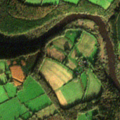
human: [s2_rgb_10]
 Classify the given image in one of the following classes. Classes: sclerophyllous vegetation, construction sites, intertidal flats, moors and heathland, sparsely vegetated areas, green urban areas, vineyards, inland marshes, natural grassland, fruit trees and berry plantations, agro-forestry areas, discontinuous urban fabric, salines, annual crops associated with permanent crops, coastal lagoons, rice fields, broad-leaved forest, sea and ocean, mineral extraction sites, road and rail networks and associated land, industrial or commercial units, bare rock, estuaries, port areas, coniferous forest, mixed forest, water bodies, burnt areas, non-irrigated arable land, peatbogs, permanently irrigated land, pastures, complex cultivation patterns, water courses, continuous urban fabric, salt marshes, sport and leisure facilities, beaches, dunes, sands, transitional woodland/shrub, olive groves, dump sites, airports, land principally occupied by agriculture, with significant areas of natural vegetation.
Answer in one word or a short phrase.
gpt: pastures, land principally occupied by agriculture, with significant areas of natural vegetation, mixed forest